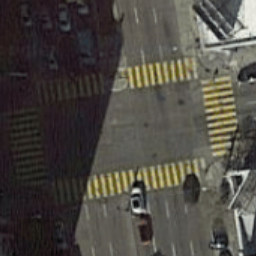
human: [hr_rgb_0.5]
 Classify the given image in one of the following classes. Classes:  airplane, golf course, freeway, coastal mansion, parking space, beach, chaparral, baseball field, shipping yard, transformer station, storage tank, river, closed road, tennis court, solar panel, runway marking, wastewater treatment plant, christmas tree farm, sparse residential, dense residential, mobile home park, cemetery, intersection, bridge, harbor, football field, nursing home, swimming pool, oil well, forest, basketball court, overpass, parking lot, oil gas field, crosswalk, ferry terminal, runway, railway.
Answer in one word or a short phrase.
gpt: crosswalk